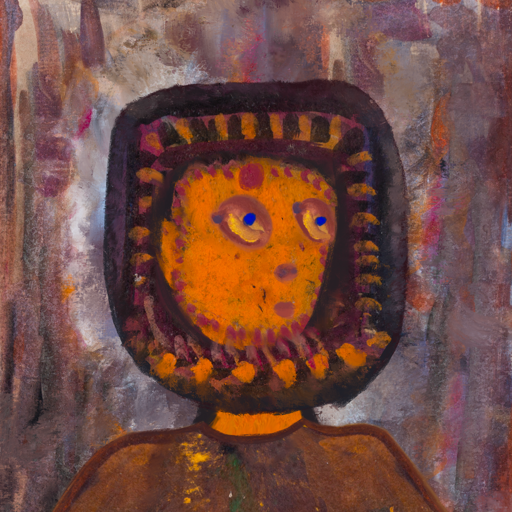
Background: Hypocrite, Head And Neck Side: Doll_w_Hair, Face Side: Mother_And_Son_Son, Bust: Comrade, Hair Side: Blank, Head Accessory: Blank, Second Necklace: Blank, Necklace: Blank, Baby: Blank